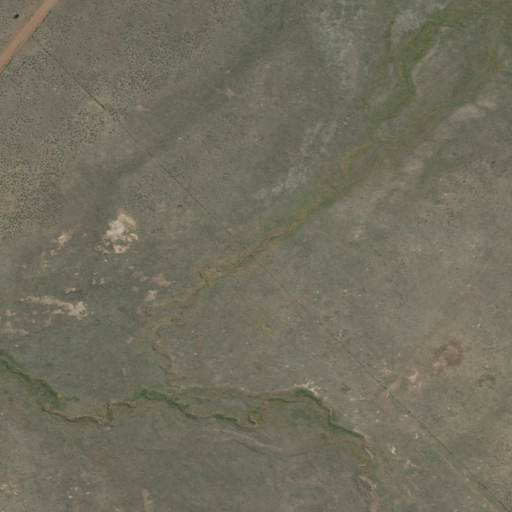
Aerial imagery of valley in Utah named Jackson Draw containing shrub, woody wetlands, open development, evergreen forest, deciduous forest, grassland, and herbaceous wetlands